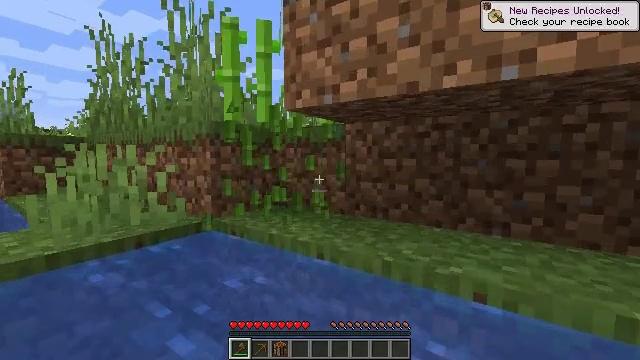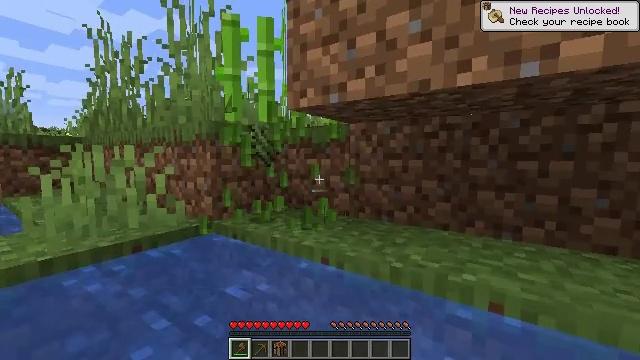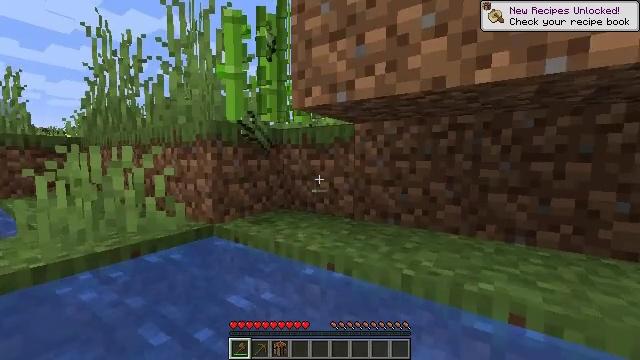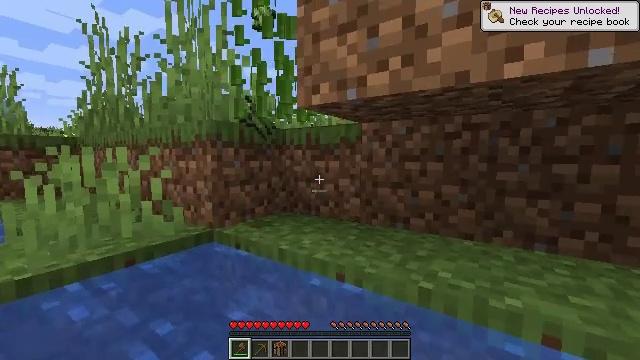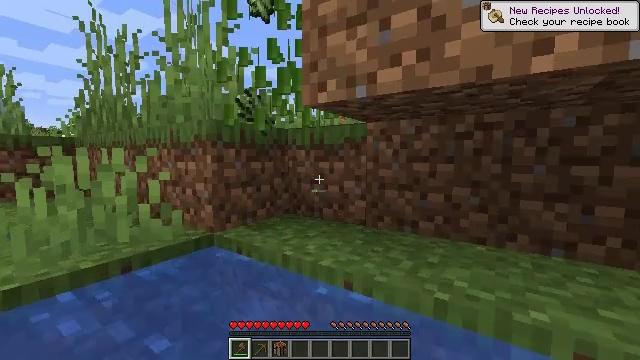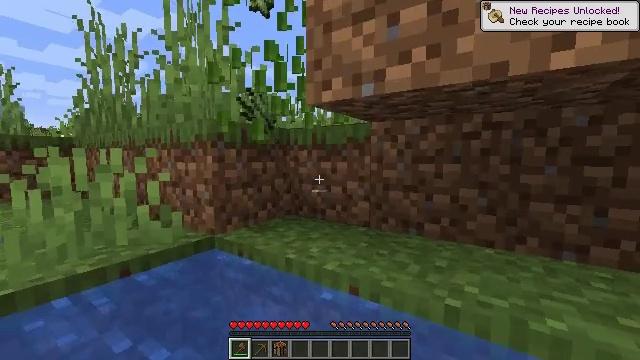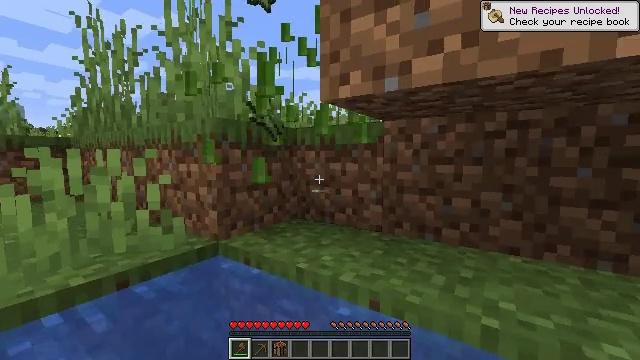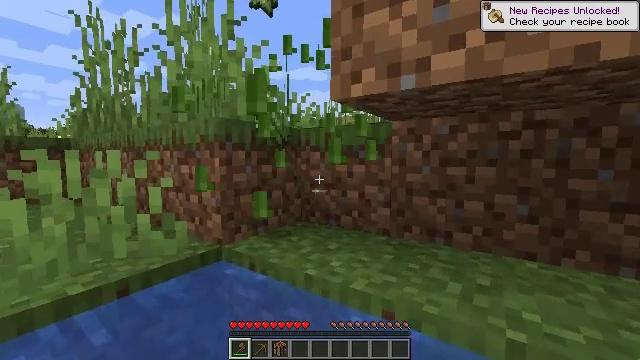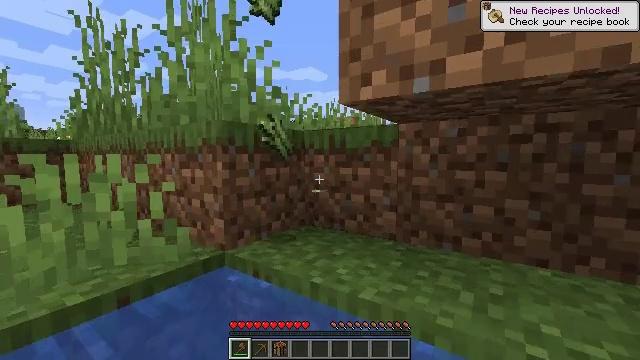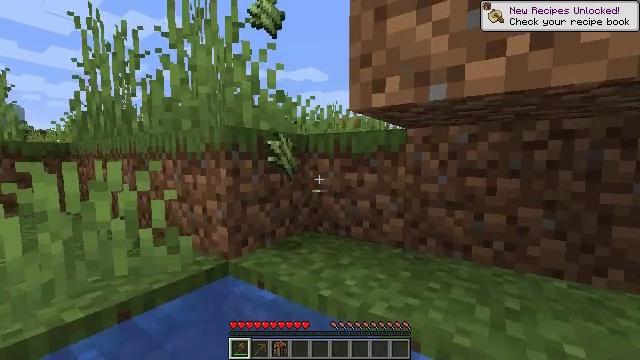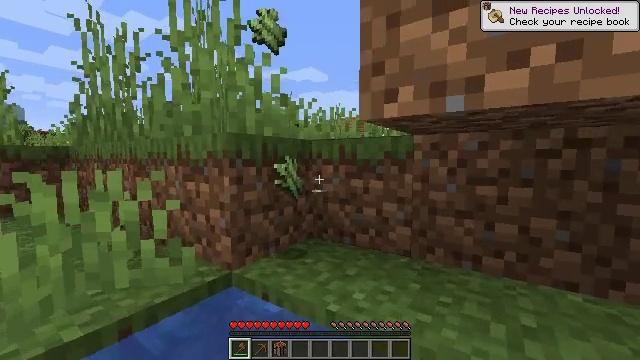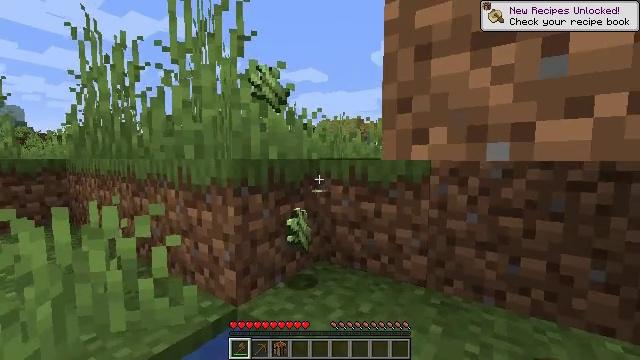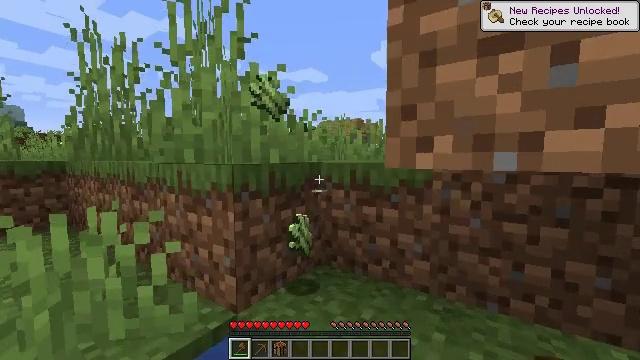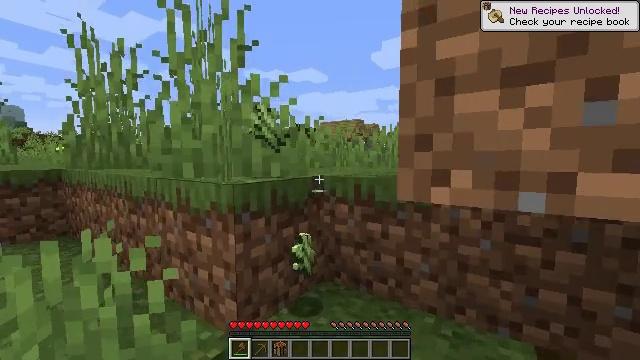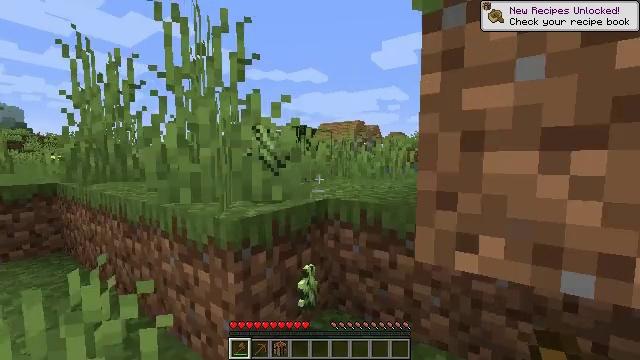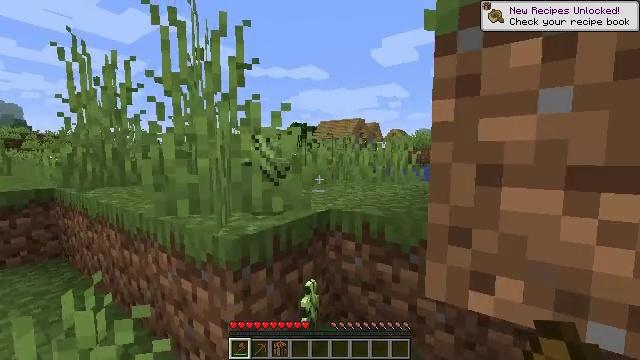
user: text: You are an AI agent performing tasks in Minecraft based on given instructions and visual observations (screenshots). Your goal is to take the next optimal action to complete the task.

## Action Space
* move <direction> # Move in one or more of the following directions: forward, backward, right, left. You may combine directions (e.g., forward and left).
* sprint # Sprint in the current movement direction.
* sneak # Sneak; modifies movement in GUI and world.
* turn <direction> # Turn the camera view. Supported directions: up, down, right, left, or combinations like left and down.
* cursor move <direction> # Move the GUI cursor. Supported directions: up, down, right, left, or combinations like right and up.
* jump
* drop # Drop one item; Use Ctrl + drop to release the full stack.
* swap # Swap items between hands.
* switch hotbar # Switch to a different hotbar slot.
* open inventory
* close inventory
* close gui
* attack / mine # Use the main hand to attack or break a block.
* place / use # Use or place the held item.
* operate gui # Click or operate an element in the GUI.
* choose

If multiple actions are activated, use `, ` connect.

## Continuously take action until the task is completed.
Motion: motion action
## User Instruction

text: Destroy the yellow bed to recycle it.
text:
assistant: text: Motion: move forward and move left
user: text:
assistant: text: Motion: move forward
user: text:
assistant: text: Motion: move forward
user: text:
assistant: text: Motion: move forward and move left
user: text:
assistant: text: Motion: move forward and move left
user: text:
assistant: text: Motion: move forward and move left
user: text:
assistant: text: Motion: move forward and move left, jump
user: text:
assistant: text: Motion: move forward and move left, jump
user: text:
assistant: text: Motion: move forward and move left, jump
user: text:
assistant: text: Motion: move forward, jump
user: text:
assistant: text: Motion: move forward, jump
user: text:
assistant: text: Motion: move forward, jump
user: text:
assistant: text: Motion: move forward, jump
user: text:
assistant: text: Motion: move forward, jump
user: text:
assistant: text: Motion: move forward, jump
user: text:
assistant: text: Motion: move forward, turn down, jump
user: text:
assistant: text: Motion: move forward, jump
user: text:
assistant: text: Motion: move forward, jump
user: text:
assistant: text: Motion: move forward, jump
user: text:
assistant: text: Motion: move forward, jump
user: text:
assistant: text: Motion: move forward, jump
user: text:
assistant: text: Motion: move forward, jump
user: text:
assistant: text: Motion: move forward, jump
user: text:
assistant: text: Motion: move forward, sprint, jump
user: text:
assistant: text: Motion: move forward, sprint, jump
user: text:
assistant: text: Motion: move forward, sprint, jump
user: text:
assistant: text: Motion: move forward, sprint, jump
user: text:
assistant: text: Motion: move forward, sprint, turn down, jump
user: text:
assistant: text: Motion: move forward, sprint, jump
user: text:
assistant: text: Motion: move forward, sprint, jump